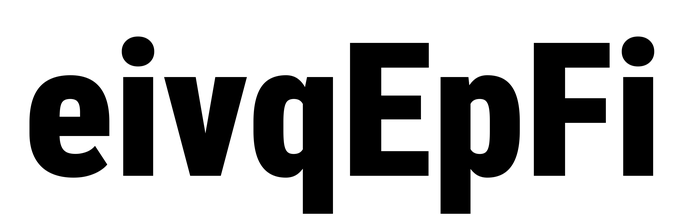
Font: Roboto_Condensed_Black